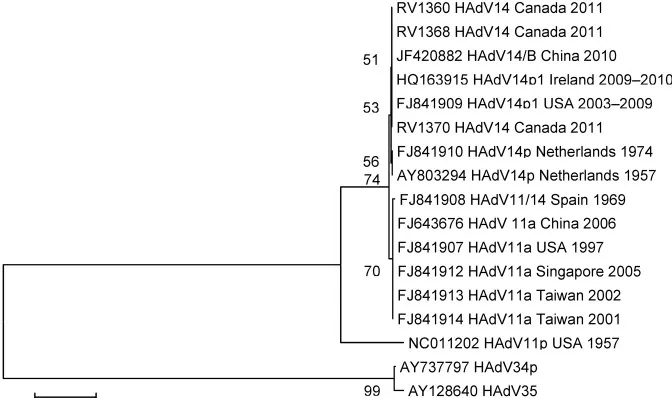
Phylogenetic analysis of human adenovirus 14 (HAdV-14) isolates from patients in New Brunswick, Canada, 2011. Nucleotide sequences were determined for the fiber.
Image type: chart (chart)